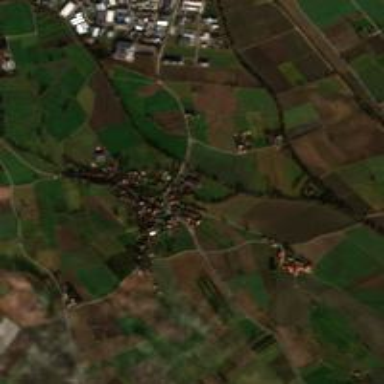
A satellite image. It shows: Village.